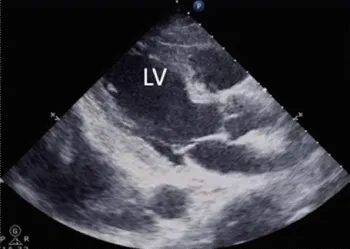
Echocardiogram on POD 4. Short axis views.
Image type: radiology (ultrasound)